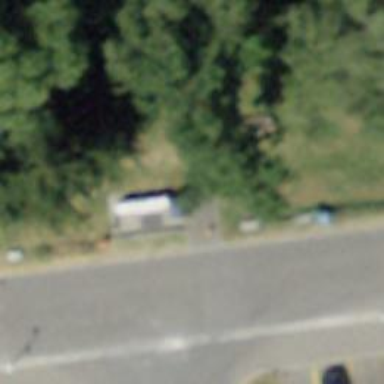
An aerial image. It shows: Public bookcase.